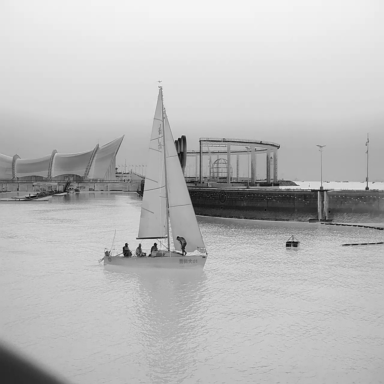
There is a sailboat in the infrared image.